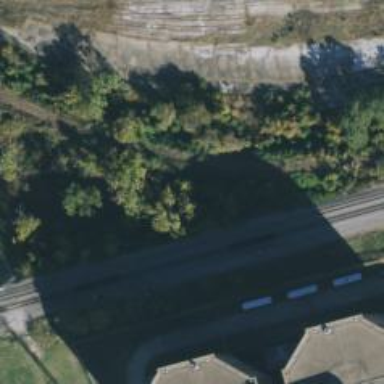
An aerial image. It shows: Abandoned railway.